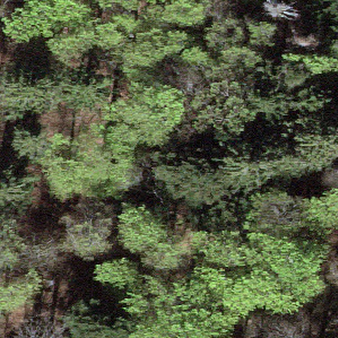
Label: other